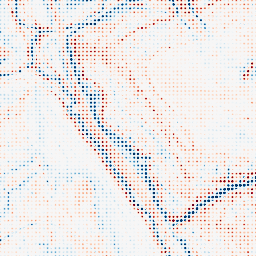
Category: edge_preserving
Decomposition family: guided
Decomposition parameters: radius: 4
eps: 1
Upsampling method: sinc_blackman
Upsampling parameters: scale: 8
kernel_size: 4
Upsampling scale: 8